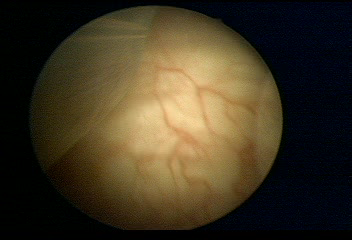
Modality: WLC
Class: Normal mucosa
Bladder cancer association: No